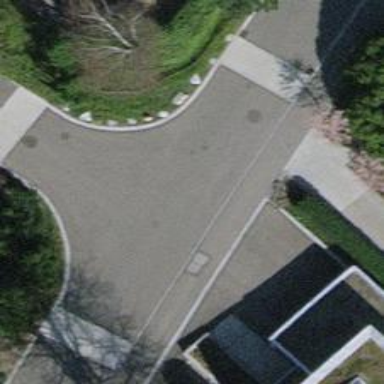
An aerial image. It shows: Traffic calming table.